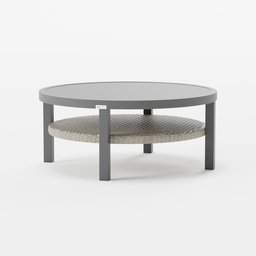
Label: furniture